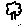
Label: tree